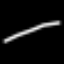
Label: line